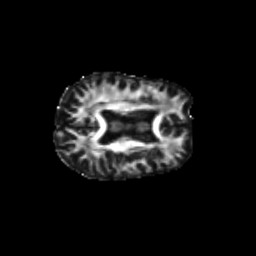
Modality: FA
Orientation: axial
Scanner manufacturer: siemens
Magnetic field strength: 3 T
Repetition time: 9.2 s
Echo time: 0.084 s